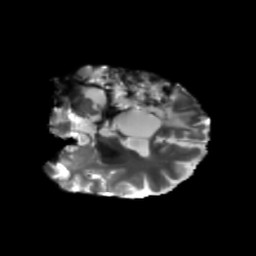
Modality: T2w
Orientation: coronal
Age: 48
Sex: male
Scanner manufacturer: siemens
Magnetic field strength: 3 T
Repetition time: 5.47 s
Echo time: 0.0854 s